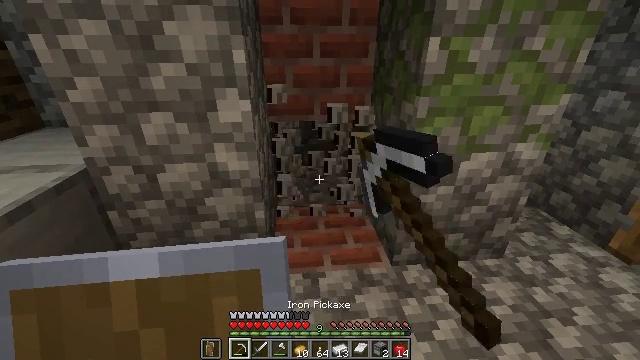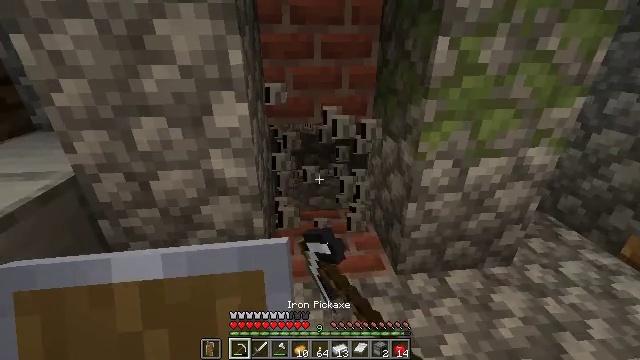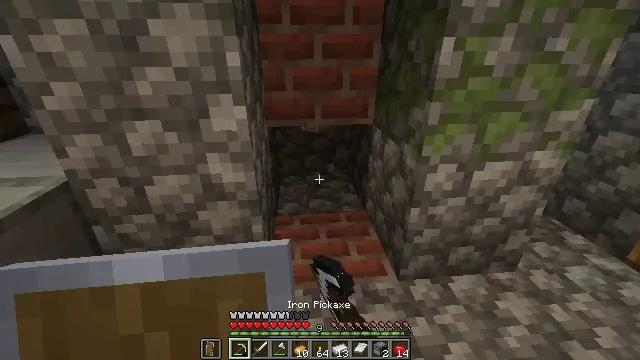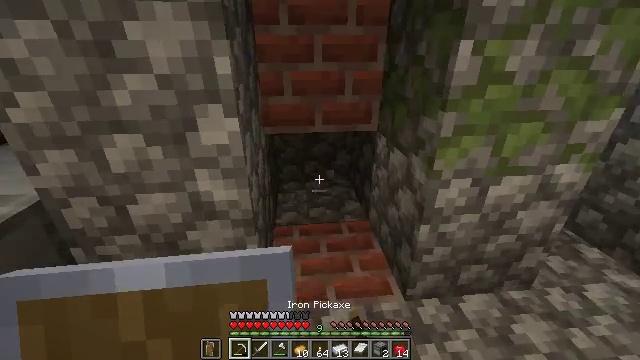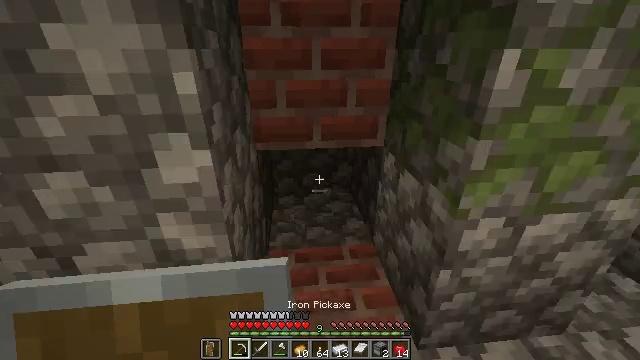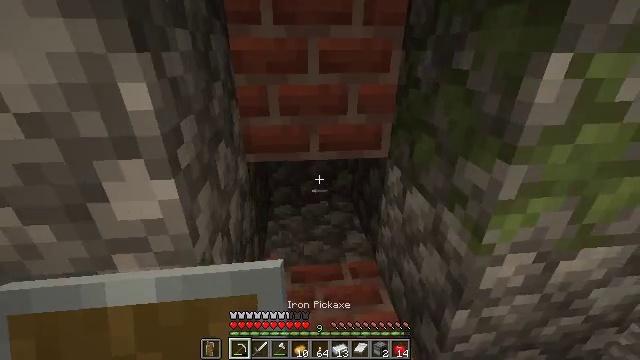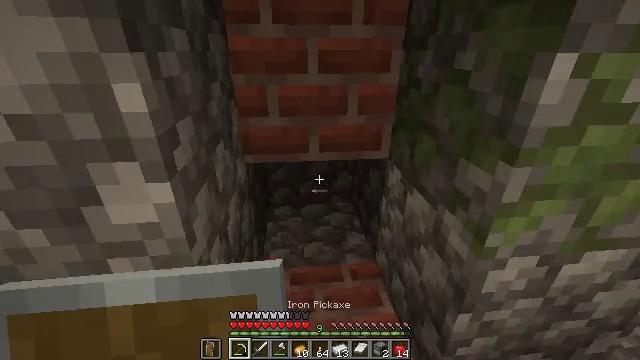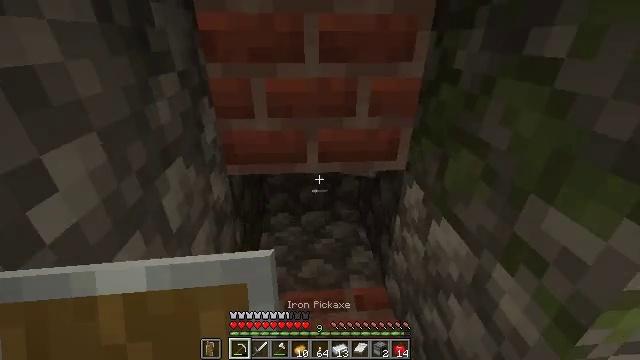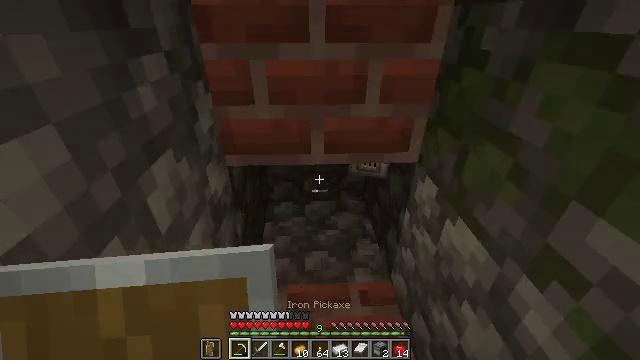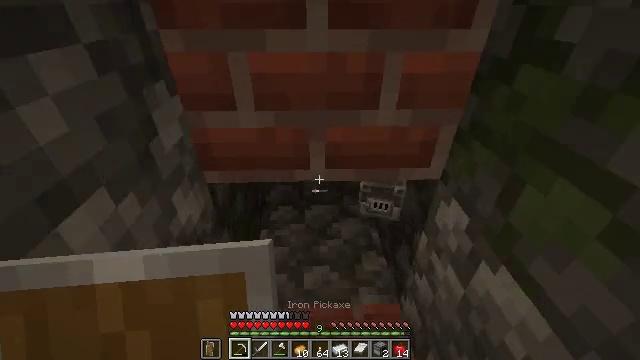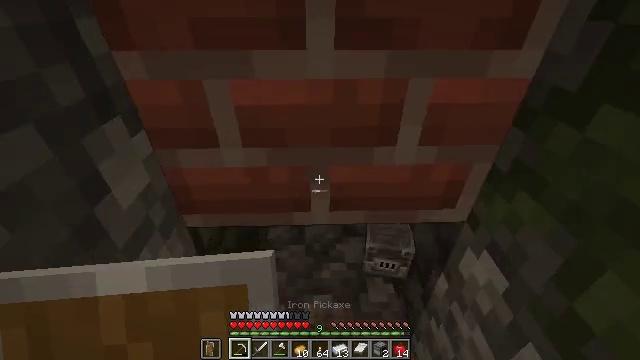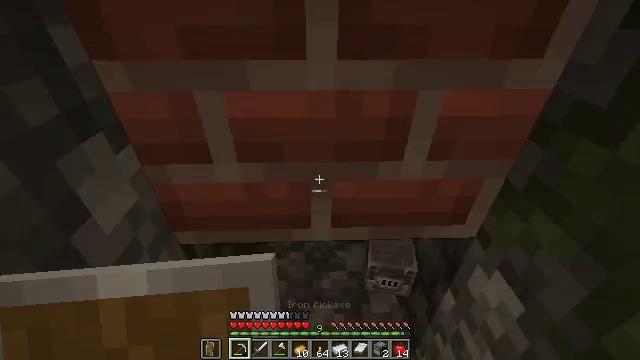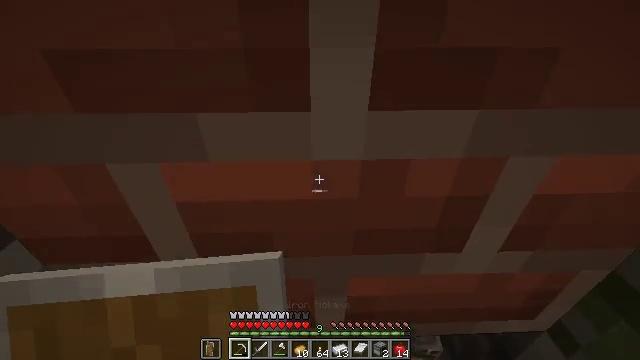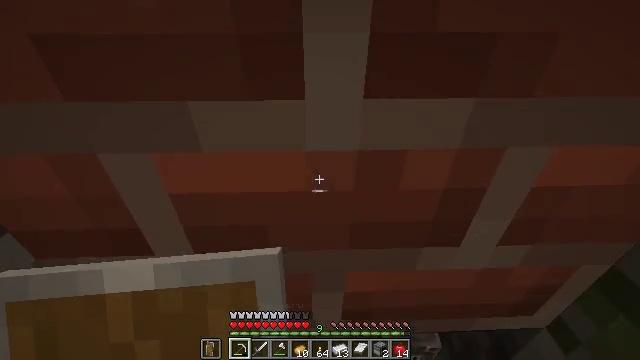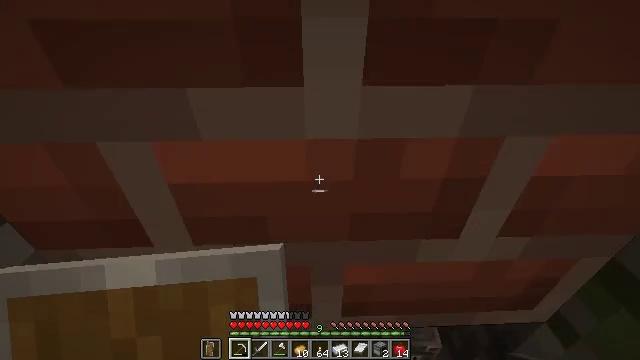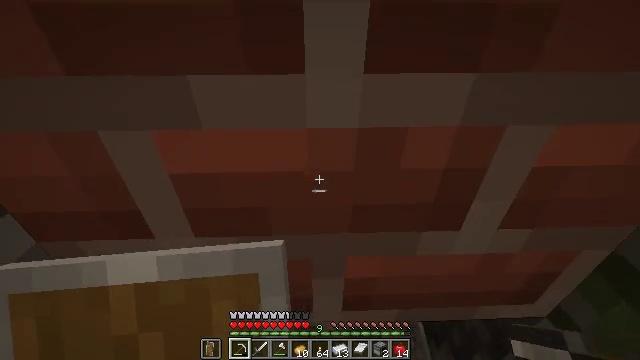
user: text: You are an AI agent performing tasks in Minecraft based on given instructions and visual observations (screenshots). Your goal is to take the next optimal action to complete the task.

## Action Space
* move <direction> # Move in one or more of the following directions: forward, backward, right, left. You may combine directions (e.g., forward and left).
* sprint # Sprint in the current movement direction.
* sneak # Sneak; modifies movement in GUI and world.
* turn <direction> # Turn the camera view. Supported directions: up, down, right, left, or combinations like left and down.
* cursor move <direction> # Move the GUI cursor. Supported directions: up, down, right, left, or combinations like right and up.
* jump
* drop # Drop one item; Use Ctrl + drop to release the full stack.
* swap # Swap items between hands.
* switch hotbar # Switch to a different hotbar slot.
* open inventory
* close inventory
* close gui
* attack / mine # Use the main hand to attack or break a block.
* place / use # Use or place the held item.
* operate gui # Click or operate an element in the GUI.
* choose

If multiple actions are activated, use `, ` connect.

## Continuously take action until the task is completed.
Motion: motion action
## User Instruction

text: Collect bricks to use in crafting.
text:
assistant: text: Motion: move forward, attack / mine
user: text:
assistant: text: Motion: move forward, attack / mine
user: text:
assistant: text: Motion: move forward
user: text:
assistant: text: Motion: move forward
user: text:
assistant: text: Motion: move forward
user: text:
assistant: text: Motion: move forward
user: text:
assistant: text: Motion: move forward, turn left and down
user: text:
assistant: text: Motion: move forward, turn left and down
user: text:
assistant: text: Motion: move forward, turn down
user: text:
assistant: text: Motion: move forward
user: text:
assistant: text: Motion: move forward
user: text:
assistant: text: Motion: move forward
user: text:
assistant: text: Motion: move forward
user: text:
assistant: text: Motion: no_op
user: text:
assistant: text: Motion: no_op
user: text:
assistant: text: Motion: no_op
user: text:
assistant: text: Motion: no_op
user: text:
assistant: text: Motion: no_op
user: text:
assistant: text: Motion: no_op
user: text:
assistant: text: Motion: move back
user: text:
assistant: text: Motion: move back
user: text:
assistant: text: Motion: no_op
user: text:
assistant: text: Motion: no_op
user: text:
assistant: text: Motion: open inventory
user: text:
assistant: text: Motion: open inventory
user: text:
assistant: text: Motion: no_op
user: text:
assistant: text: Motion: no_op
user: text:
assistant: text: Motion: no_op
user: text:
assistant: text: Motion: no_op
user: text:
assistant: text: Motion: close inventory